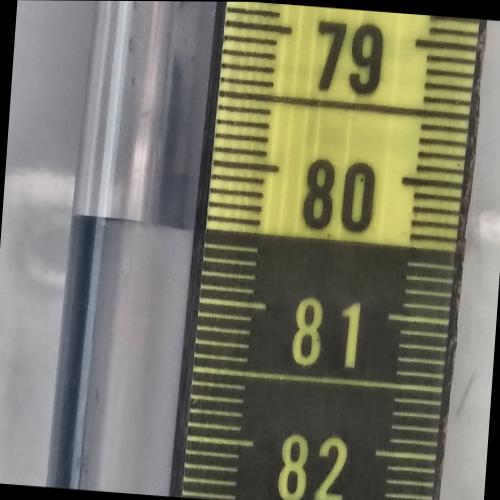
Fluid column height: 80.5 cm